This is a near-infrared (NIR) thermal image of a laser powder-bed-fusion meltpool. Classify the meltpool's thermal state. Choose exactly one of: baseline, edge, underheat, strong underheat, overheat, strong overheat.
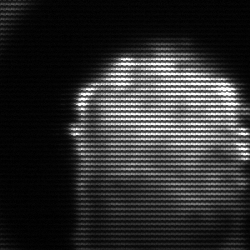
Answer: baseline